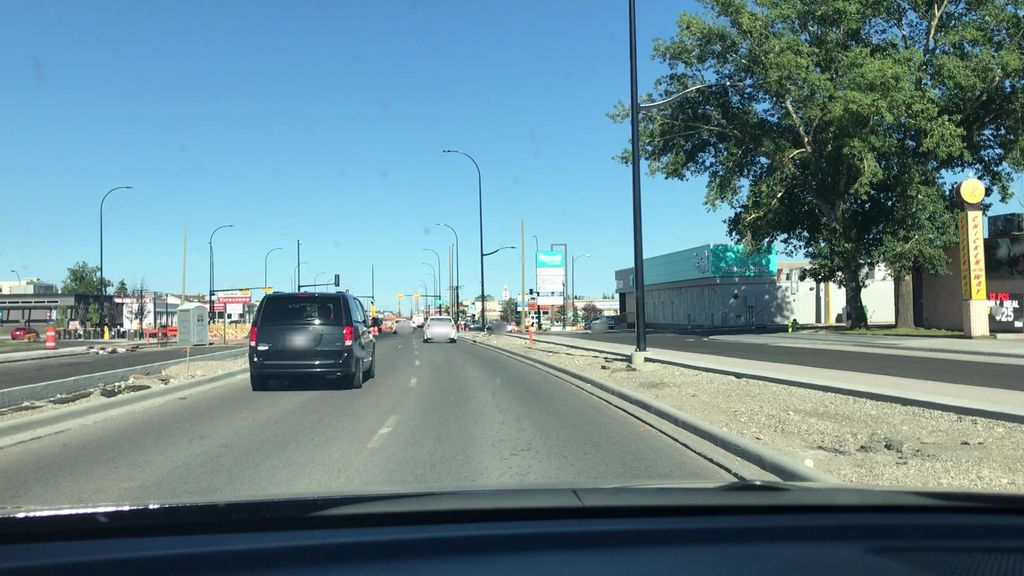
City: calgary